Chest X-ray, PA view. Patient: 45 years old, sex M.
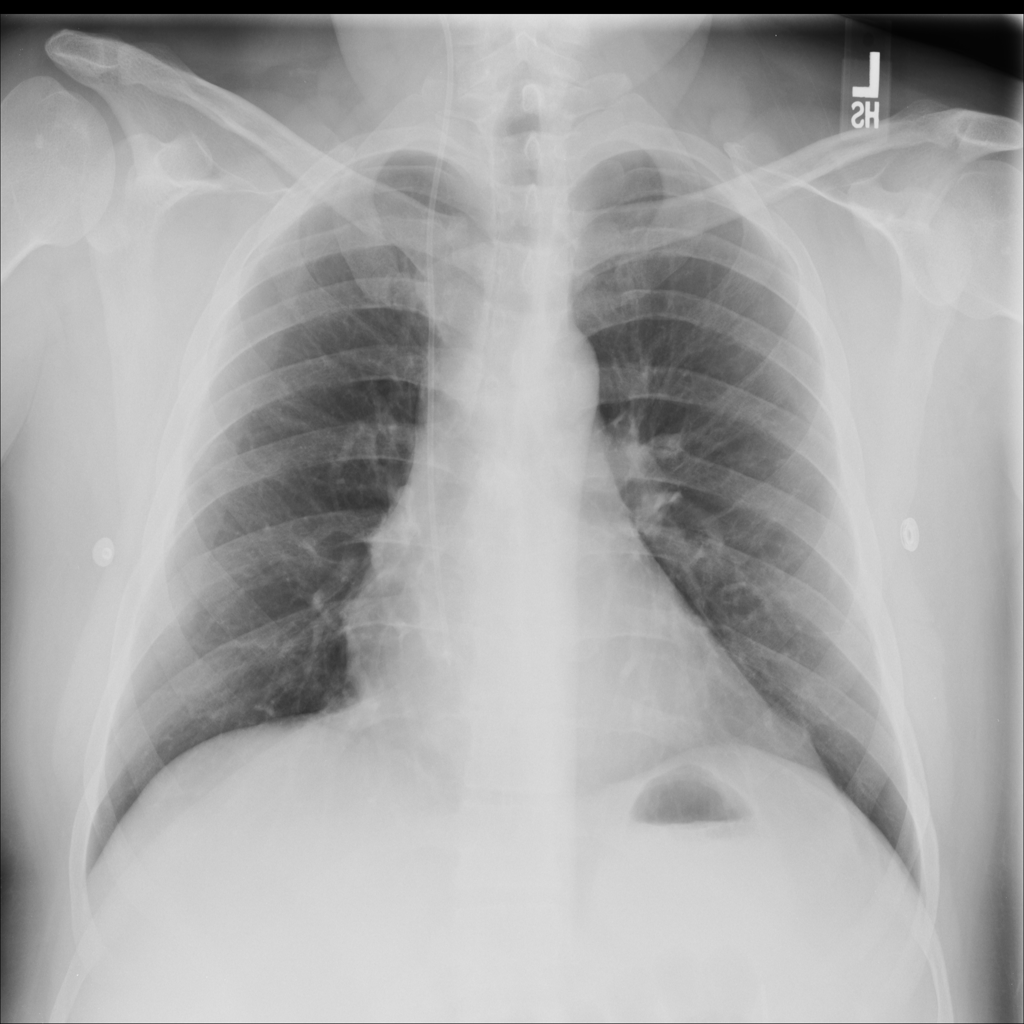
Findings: No Finding